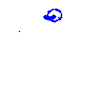
Particle: electron